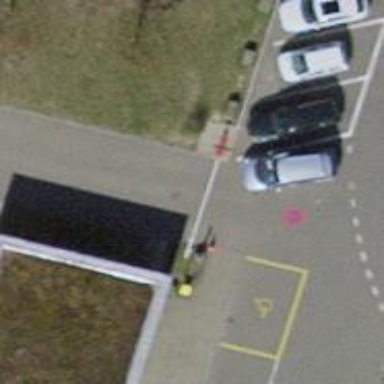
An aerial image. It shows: Lift gate barrier.